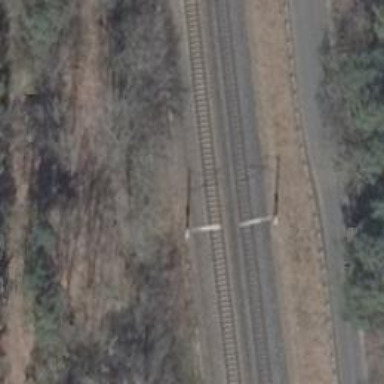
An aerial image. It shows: Milestone along the railway with catenary mast.